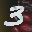
Label: 3